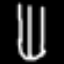
Label: fork